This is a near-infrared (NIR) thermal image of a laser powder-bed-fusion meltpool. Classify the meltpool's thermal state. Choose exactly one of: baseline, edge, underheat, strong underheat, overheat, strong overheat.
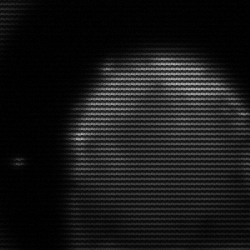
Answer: edge